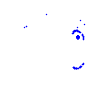
Particle: proton